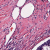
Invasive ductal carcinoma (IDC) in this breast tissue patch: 0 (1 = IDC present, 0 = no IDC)